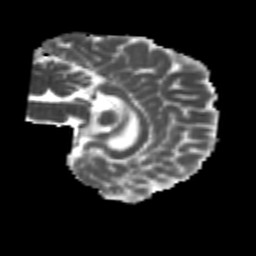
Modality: MD
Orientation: sagittal
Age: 20
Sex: female
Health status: healthy
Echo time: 0.074 s